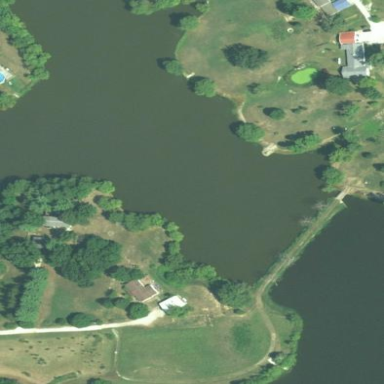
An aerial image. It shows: Beautiful lake surrounded by nature.